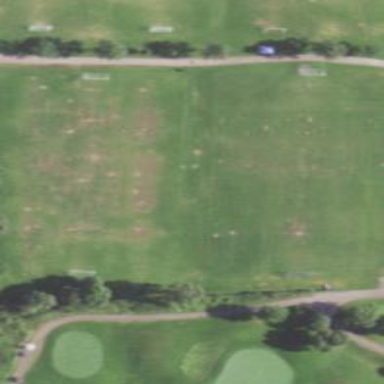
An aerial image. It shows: Soccer pitch designated for leisure and sports activities.